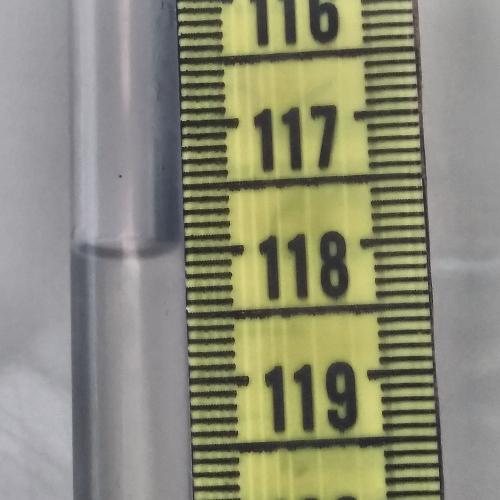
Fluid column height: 118.0 cm